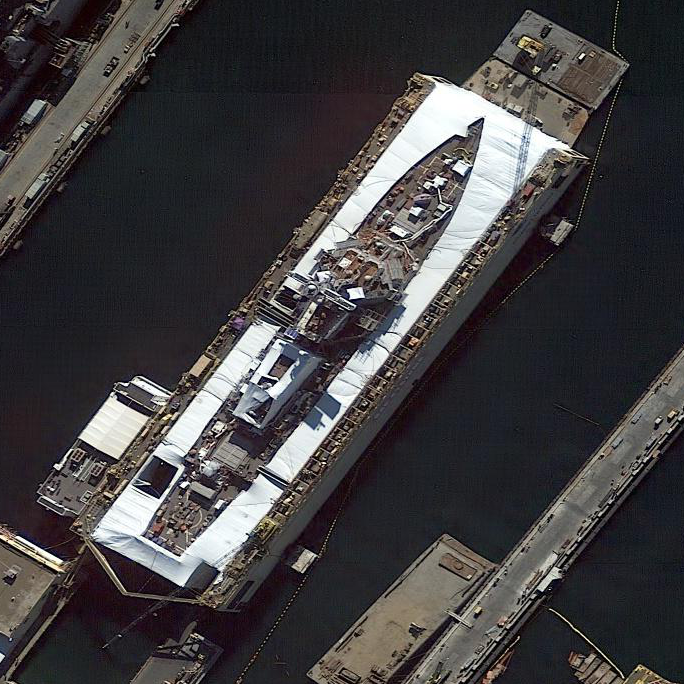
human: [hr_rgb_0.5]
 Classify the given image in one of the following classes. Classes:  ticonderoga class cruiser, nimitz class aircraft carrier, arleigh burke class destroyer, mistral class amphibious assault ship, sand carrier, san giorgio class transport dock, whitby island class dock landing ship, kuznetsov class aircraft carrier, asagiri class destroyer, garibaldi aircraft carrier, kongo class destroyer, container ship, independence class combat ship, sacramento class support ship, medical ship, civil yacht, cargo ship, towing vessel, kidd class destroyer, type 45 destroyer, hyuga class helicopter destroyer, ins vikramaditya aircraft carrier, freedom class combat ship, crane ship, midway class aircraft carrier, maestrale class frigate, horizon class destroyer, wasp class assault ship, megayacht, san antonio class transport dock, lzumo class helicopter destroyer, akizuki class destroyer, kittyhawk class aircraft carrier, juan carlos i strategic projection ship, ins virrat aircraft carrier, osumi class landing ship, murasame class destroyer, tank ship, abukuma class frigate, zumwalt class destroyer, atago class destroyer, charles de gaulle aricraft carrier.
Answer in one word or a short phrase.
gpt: Arleigh Burke class destroyer